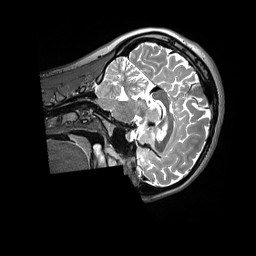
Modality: T2w
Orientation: sagittal
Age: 21
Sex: female
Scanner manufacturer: siemens
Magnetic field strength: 3 T
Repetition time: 3.2 s
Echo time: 0.408 s